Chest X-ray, AP view. Patient: 34 years old, sex F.
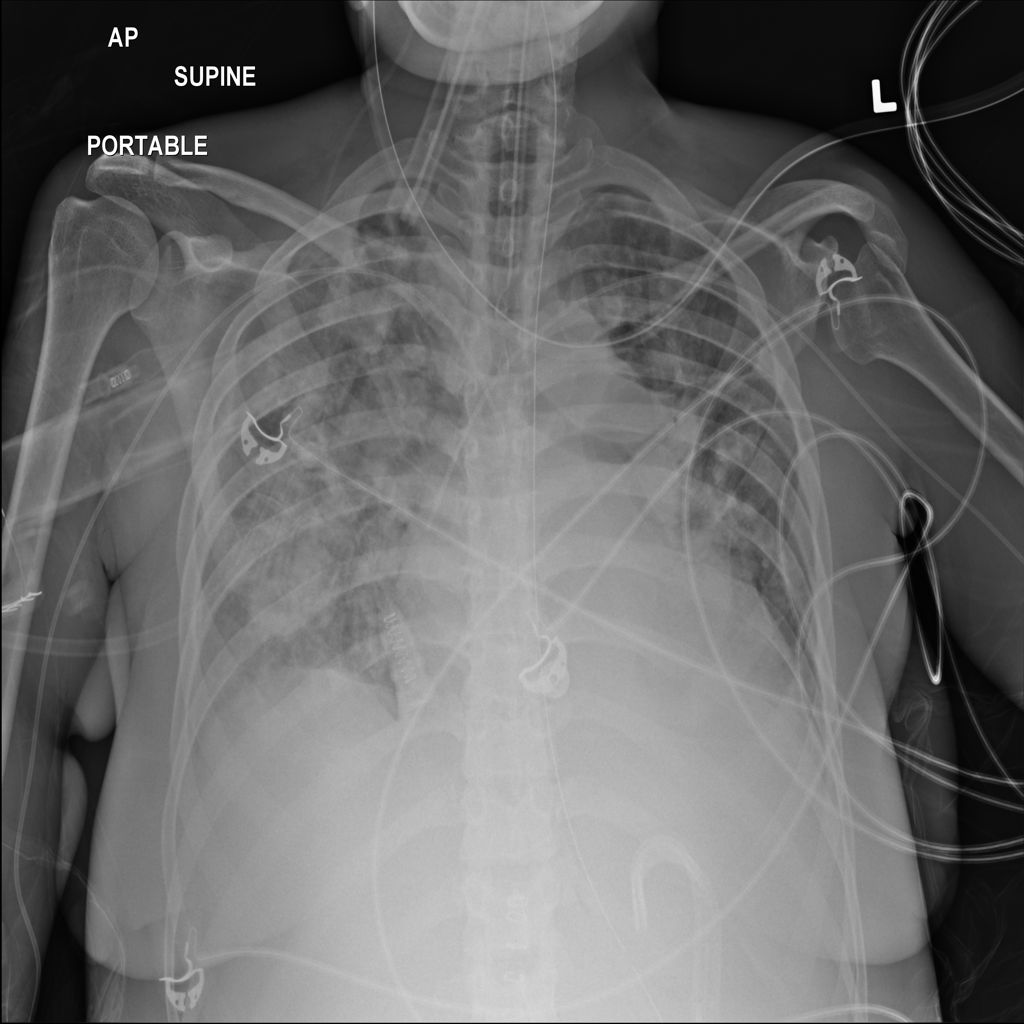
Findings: No Finding